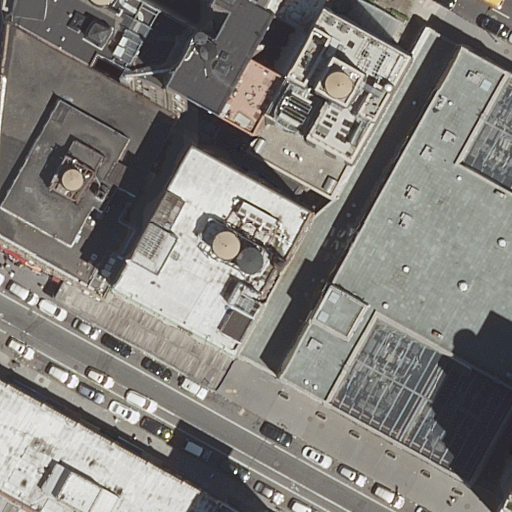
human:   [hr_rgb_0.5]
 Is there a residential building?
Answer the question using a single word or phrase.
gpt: yes

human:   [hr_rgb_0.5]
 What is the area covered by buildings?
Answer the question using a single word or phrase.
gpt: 6182m2

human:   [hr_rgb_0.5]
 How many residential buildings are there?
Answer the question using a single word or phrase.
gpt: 7

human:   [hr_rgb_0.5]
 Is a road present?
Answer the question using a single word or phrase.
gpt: yes

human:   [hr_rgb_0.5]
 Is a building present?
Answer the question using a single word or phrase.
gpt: yes

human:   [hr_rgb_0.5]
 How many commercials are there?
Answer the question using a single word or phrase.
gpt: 1

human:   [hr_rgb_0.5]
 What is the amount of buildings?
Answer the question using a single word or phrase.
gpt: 9

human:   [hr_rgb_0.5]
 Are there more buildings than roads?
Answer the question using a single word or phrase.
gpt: yes

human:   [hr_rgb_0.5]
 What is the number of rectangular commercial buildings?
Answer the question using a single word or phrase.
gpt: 0

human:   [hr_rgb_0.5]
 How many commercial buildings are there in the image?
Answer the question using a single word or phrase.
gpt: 0

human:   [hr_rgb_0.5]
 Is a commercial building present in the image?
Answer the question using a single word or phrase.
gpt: no

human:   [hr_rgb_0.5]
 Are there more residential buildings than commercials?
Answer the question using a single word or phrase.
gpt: yes

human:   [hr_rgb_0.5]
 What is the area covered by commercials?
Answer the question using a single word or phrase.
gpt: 3119m2

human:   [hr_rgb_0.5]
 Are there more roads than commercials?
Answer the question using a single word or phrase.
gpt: yes

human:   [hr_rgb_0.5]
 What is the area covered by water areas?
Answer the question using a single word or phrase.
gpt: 0m2

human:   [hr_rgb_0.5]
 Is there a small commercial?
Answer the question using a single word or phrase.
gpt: no

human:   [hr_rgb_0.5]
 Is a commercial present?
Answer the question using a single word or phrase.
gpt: yes

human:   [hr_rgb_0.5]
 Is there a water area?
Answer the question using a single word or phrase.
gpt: no

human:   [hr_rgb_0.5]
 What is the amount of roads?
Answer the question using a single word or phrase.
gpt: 4

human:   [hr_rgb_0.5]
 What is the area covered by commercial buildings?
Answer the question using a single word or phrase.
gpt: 0m2

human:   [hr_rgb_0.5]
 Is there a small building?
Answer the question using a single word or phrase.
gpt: yes

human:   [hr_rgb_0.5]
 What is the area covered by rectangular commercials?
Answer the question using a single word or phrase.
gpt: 3119m2

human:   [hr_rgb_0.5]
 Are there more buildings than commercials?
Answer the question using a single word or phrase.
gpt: yes

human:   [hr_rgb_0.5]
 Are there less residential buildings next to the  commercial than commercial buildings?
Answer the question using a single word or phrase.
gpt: no

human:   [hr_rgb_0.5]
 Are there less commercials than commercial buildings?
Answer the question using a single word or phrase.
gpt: no

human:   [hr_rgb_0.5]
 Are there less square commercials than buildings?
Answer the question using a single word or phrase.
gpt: yes

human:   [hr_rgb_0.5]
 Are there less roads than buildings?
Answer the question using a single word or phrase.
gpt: yes

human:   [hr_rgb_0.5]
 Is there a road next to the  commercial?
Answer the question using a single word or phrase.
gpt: yes

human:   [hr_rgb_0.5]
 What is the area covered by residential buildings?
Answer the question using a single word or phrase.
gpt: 4641m2

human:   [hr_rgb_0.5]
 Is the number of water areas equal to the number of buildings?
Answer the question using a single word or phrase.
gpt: no

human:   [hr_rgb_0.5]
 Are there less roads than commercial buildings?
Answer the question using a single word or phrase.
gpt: no

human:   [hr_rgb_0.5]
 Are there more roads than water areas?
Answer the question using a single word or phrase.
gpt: yes

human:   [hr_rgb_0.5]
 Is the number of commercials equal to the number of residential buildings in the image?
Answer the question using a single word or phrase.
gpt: no

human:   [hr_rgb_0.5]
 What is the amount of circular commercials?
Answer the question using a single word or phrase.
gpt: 0

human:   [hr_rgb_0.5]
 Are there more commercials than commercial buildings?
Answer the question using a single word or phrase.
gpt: yes

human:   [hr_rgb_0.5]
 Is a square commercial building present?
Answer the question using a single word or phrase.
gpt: no

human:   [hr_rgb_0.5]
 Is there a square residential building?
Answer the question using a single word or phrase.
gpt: no

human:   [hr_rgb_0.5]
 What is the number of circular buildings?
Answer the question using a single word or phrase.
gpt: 0

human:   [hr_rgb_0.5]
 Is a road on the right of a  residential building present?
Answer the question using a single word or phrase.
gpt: yes

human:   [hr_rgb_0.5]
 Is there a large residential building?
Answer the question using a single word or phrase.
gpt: yes

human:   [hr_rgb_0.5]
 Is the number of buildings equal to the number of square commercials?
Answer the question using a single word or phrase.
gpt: no

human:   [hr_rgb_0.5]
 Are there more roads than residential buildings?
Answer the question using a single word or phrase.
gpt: no

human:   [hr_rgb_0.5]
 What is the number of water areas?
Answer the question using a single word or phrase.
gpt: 0

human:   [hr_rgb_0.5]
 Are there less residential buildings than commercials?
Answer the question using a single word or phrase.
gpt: no

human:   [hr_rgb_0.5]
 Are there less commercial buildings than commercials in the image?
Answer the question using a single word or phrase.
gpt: yes

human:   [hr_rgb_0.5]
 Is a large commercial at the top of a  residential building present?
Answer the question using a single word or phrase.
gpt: yes

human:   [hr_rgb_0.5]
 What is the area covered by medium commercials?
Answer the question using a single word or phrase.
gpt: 0m2

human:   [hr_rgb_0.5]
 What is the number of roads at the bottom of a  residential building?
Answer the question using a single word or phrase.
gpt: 3

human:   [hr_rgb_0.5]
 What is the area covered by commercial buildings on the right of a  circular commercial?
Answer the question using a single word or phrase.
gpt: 0m2

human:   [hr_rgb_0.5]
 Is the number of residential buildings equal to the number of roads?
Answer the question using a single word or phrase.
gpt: no

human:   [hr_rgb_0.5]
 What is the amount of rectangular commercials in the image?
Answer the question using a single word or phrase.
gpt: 1

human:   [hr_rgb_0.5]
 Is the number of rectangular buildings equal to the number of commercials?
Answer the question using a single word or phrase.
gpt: no

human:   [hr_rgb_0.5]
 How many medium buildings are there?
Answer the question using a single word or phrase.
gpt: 3

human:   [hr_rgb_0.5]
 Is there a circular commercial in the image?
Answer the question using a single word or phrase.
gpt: no

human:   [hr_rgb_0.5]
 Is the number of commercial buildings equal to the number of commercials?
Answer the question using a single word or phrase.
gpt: no

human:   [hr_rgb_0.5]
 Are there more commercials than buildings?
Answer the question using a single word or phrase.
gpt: no

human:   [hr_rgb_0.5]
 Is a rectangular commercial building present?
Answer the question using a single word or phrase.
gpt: no

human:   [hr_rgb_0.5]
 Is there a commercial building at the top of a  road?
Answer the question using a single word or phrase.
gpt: no

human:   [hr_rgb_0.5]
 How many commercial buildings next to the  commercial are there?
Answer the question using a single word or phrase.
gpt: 0

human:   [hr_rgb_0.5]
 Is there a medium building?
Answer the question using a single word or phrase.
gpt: yes

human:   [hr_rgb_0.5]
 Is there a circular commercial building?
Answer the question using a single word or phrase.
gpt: no

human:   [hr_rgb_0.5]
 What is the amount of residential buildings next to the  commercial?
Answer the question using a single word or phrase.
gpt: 7

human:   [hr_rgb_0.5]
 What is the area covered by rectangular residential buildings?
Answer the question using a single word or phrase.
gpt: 645m2

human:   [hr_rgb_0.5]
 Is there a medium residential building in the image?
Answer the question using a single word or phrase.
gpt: yes